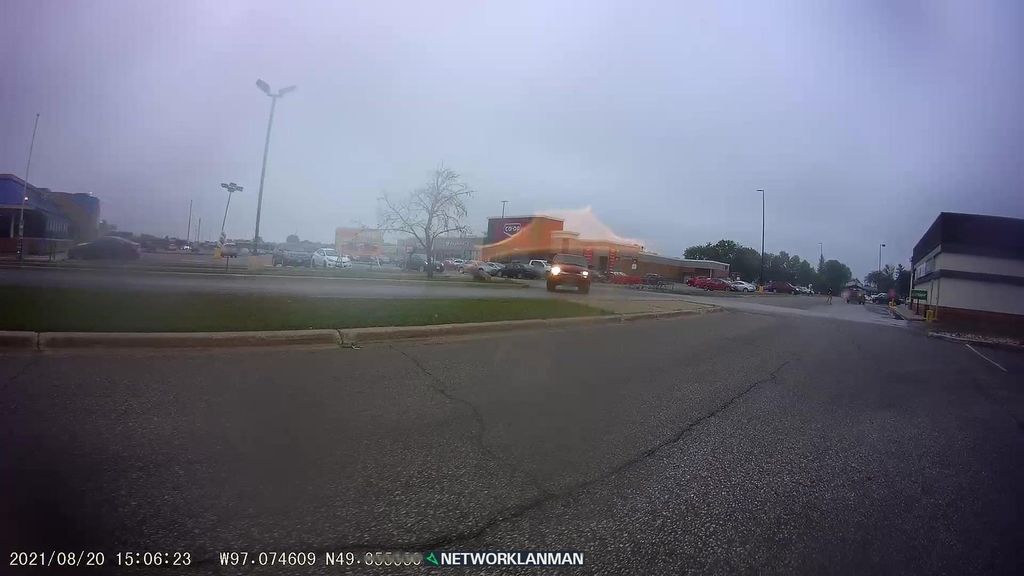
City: winnipeg